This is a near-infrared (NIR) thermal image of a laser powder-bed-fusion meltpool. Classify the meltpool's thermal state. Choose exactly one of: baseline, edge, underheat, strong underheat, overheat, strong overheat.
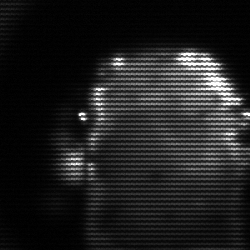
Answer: baseline